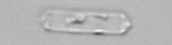
Label: Cerataulina_pelagica